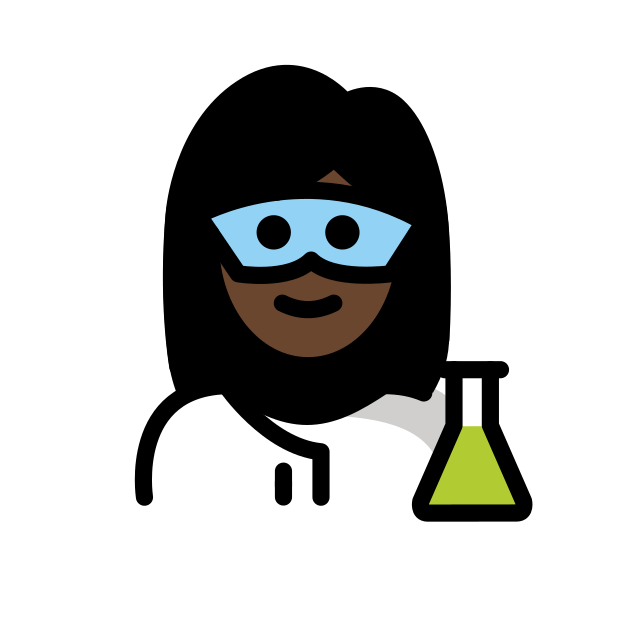
woman scientist: dark skin tone